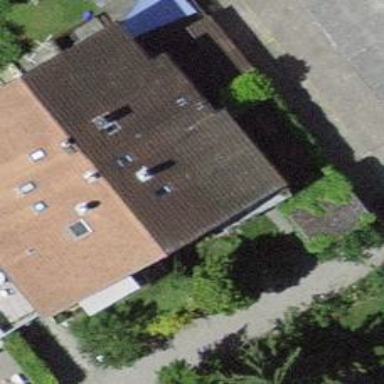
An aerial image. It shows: Semi-detached house.